Brain MRI, FLAIR slice (ischemic stroke SISS case)
Modalities acquired: T1|T2|DWI|FLAIR
Volume shape: 230x230x153 voxels, spacing: 1x1x1 mm
Slice 51 of 153
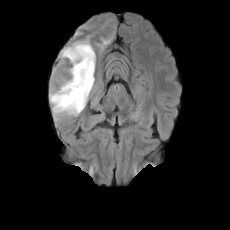
Lesion size: 162530 voxels